Field crop: tomato
Growth stage: 2
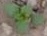
Species: solanum